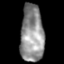
Tissue: skin
Cell type: Epithelial cells
Senescence score: 0.2545
Nuclear area (px): 1307
Mean DAPI intensity: 144.775